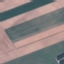
Land use / land cover: AnnualCrop